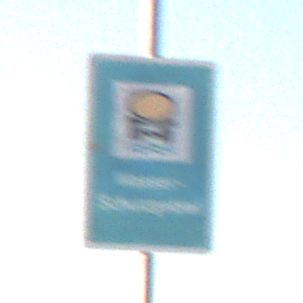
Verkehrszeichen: Wasserschutzgebiet
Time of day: SunriseSunset
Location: Outdoor (Nature)
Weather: PartlyCloudy
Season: NotSpecified
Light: Natural